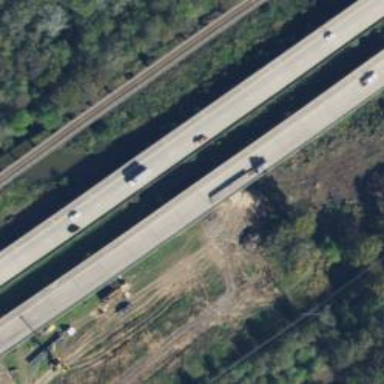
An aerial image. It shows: Bridge over expressway.